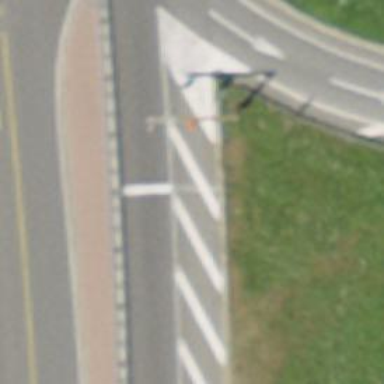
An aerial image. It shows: Road with traffic signals controlling the flow of traffic.